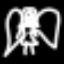
Label: angel